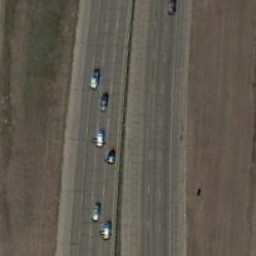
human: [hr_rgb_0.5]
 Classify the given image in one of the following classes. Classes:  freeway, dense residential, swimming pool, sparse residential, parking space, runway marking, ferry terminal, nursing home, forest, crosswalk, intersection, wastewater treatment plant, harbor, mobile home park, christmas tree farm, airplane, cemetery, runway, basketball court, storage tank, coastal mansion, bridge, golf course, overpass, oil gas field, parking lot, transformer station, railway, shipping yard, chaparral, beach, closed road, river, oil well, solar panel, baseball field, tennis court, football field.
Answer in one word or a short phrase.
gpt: freeway